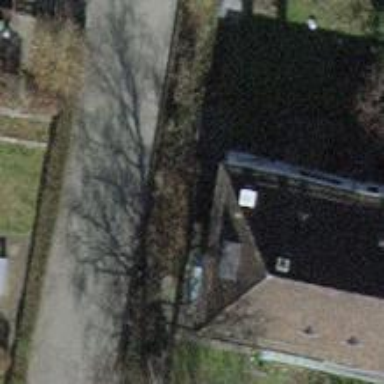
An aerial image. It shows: Building with tile roof.